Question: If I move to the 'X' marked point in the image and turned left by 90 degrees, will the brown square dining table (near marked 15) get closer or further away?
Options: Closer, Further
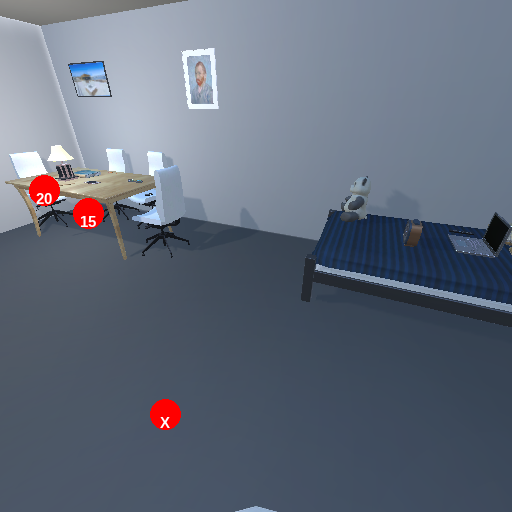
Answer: Closer